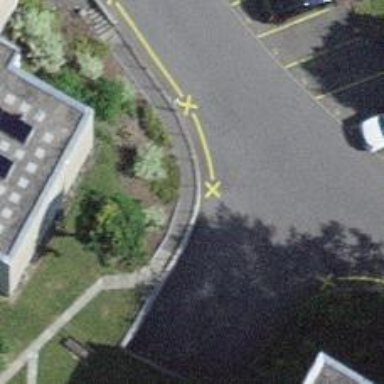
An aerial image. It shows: Footway.